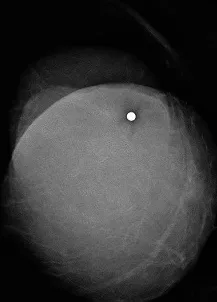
Crainocaudal mammogram image of the left breast shows a large dense mass in the left upper outer quadrant.
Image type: radiology (x_ray)